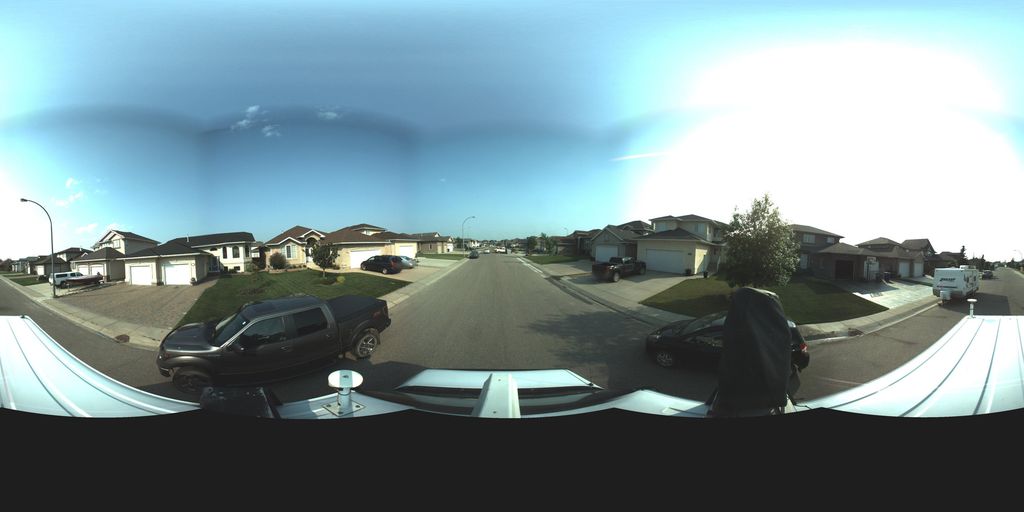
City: saskatoon